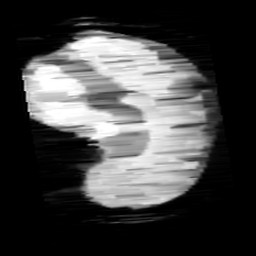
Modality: minIP
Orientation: sagittal
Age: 11
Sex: female
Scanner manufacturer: siemens
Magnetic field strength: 3 T
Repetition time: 0.027 s
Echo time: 0.02 s